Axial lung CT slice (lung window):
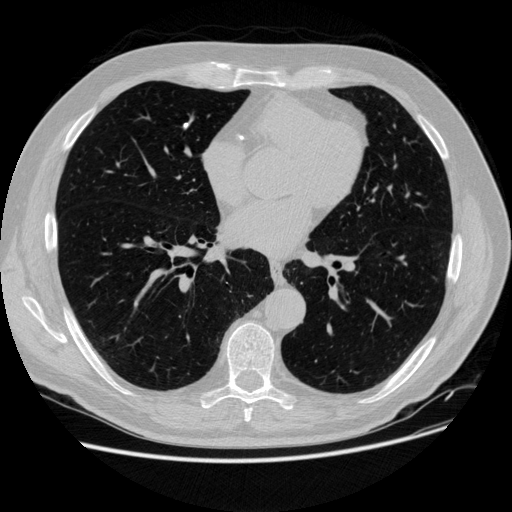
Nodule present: no